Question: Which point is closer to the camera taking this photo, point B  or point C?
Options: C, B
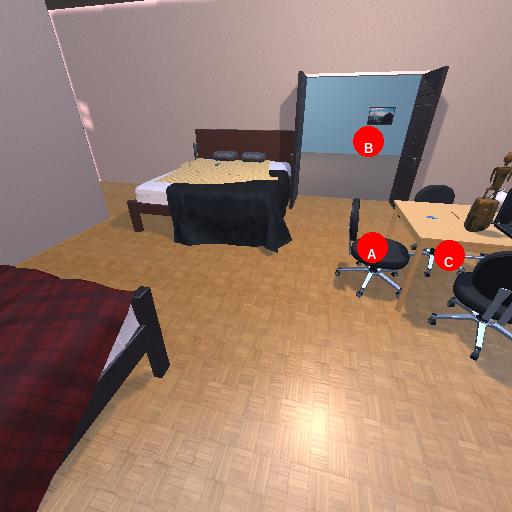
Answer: C